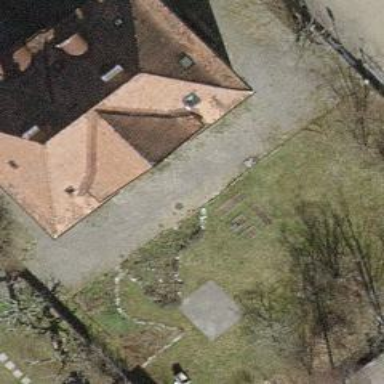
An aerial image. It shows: Residential garden.